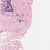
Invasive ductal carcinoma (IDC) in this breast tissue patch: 0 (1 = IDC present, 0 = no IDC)